Question: I'm quite new to gnuplot and I'm using this code;
'''
set xlabel 'x';
set ylabel 'y';
set palette rgbformulae 7,5,15;
set surface;
set cntrparam levels 10;
set isosamples 50;
unset key;
set title 'Magnetic Field Component, By';
splot 'ByF.txt' w l palette title 'By';
'''
My issue is it comes out looking like this;

It looks strange because it's adding contours or lines from y = 0 to y = 2 at z = 0 for all values of x. How do I stop it doing this? I have another plot using a different .txt file, inside these text files is basically this graph but rotated 90 degrees in the x-y plane which DOESN'T give me this weird z = 0 plane of lines. So it must be some setting of the contours which is going wrong.
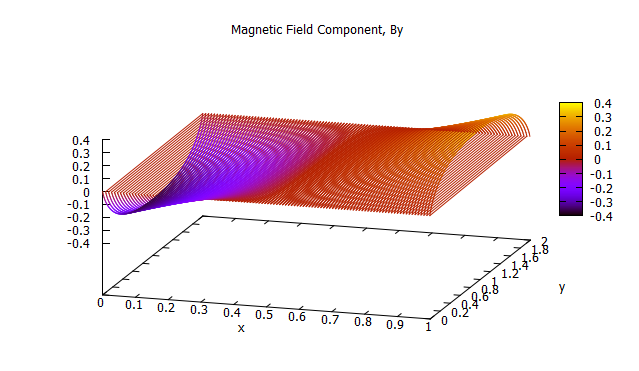
Answer: This is probably due to the fact that the data-file should leave one blank line between each x (or y) scan (called block in gnuplot)